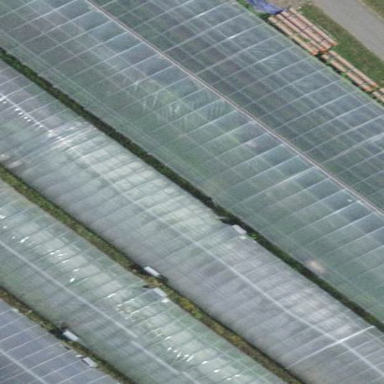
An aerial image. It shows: Greenhouse.